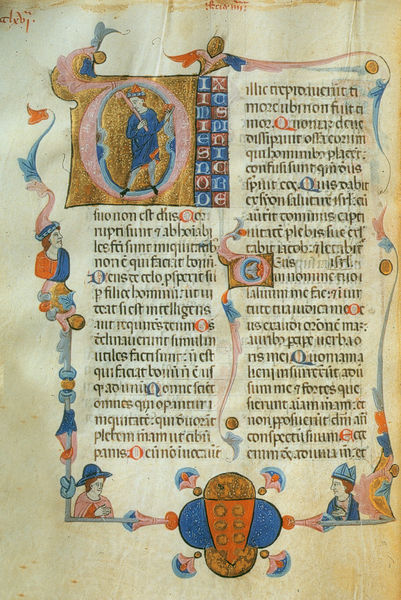
Titel: Brevier/Studenbuch  des Gastón de Montcada
Institution: Huesca, Kathedrale
Schlagwörter: blau, mann, weiß, gelb, menschen, bunt, hut, schmuck, schwarz, zeichnung, rot, ornament, alt, bibel, knoten, bild, gold, adel, umrandung, schrift, papier, stab, rand, figuren, bischof, inschrift, dekor, floral, verzierung, buch, seite, illustration, schwert, text, buchstaben, soldat, initiale, buchdruck, flecken, pergament, wappen, mittelalter, gedicht, heiliger, mitra, stapel, zeilen, god, verzeirung, sakral, knick, englisch, handschrift, zepter, bil, latein, lateinisch, zyklus, buchmalerei, minne, majuskel, vers, illumination, latain, sschrift, o, faximile, wochenbuch, buchdruckmittelalter